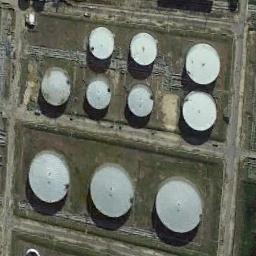
Label: storage tanks